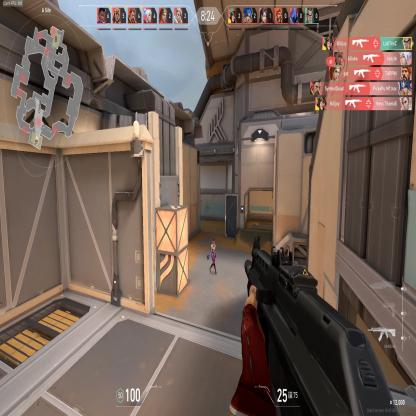
Label: enemy